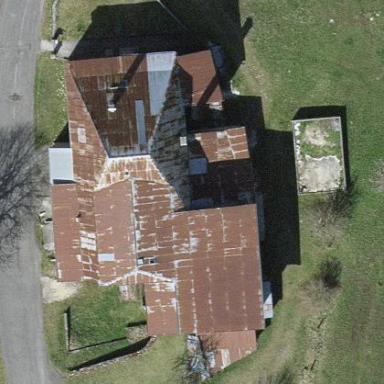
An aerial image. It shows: Farm building.